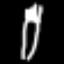
Label: fork